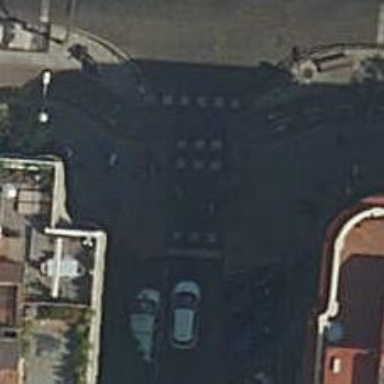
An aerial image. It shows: Zebra crossing with traffic signals. The crossing is marked by traffic lights.